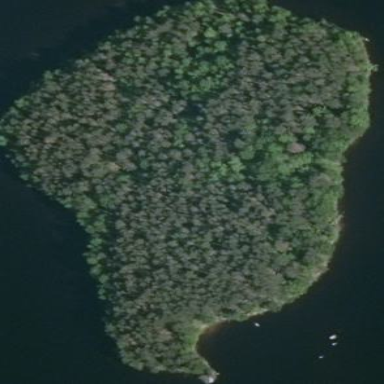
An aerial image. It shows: Islet.